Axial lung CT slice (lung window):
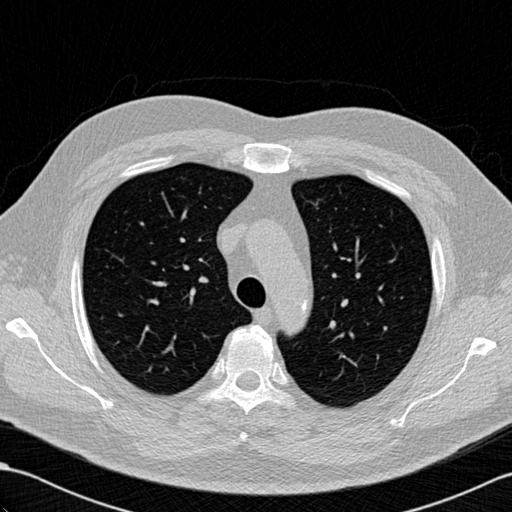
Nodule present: no